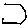
Label: hexagon